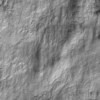
Label: not_dusty